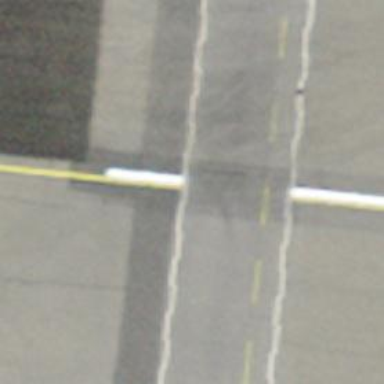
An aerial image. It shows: Aircraft crossing ground at the airport.